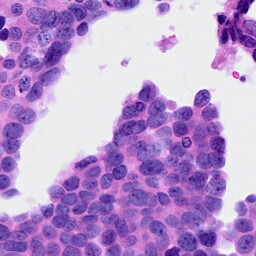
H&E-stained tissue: Ovarian